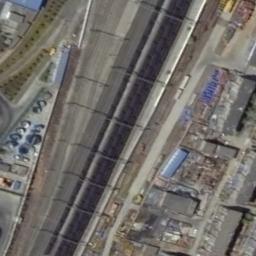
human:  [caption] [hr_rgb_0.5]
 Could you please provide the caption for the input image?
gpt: Several buildings of different shapes are beside the railway .

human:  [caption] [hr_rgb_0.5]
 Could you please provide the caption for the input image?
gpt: The railway is on the bare land next to some houses .

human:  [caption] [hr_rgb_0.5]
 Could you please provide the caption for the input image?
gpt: These railways go through a industrial area .

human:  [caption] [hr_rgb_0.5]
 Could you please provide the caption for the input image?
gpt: There are about ten railway lines here .

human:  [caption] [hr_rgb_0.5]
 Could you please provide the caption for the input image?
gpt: There are some buildings beside the railway .